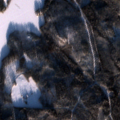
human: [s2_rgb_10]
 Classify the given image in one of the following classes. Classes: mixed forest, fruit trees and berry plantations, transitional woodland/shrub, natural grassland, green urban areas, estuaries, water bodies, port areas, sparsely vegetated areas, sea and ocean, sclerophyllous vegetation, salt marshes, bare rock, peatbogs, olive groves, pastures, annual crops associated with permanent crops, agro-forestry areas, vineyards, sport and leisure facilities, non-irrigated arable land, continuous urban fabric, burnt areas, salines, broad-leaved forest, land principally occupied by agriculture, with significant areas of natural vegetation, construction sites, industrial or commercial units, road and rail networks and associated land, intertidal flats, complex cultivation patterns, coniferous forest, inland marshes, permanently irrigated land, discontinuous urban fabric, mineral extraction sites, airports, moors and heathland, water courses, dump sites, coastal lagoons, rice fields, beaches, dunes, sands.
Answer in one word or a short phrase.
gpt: coniferous forest, mixed forest, water bodies